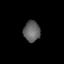
Tissue: prostate
Cell type: T cells
Senescence score: 0.3592
Nuclear area (px): 335
Mean DAPI intensity: 99.367